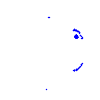
Particle: proton